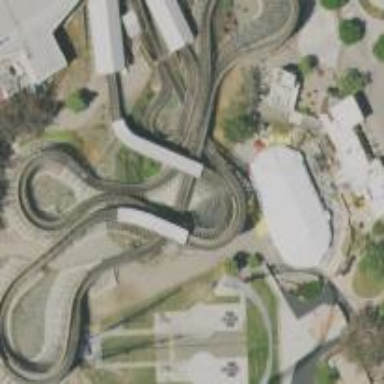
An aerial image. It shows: Thrilling roller coaster attraction.